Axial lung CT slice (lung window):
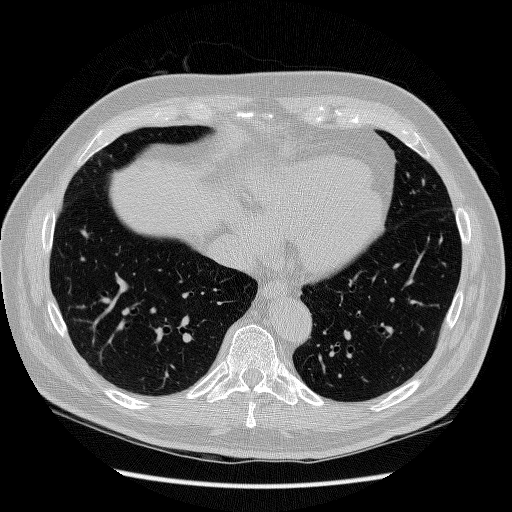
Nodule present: no